Question: I am trying to make multiple ajax requests and then display some content only after all ajax requests have been made. I know I should use jQuery promises but I'm not entirely sure how they work.
Here is my code:
'''
//make first ajax request
$.ajax({
url: 'http://api.com',
success: function(result) {
var promises = [];
//for each result
for(var i = 0; i < result.length; i++) {
//make another ajax request using
//some of the returned data and
//define it as a promise
var promise = $.ajax({
url: 'http://api.com&param='+result.paramVal,
success: function(result) {
return result;
}
});
//push promise into array
promises.push(promise);
}
//when each promise in the promises array is complete
$.when.apply($, promises).then(function() {
console.log(promises);
});
}
});
'''
This seems to be working, but to better organize this code, I want to put all of this code into an object and then abstract out the subsequent ajax call into it's own method. My code looks like this:
'''
var myObject = {
firstRequest: function() {
$.ajax({
url: 'http://api.com',
success: function(result) {
var promises = [];
for(var i = 0; i < result.length; i++) {
var promise = myObject.secondRequest(result.param);
promises.push(promise);
}
$.when.apply($, promises).then(function() {
myObject.displayContent(promises));
});
}
});
},
secondRequest: function(paramVal) {
$.ajax({
url: 'http://api.com&param='+result.paramVal,
success: function(result) {
return result;
}
});
},
displayContent: function(promises) {
console.log(promises);
}
};
'''
In this example, after running 'myObject.displayContent', each array item in promises is 'undefined'. I think it's because 'myObject.secondRequest' isn't actually a promise itself (the ajax request inside this function is the actual promise). How can I make this arrangement work?
## UPDATE
Adding 'return' to my ajax promise works but I am unable to access 'responseJSON' in the ajax objects that are returned.
'''
secondRequest: function(paramVal) {
return $.ajax({
url: 'http://api.com&param='+result.paramVal,
success: function(result) {
return result;
}
});
},
'''
Here is an image of one of the objects that is returned from my '$.when.then()' callback. I am able to access the 'readyState' property, but not the 'responseJSON' property.

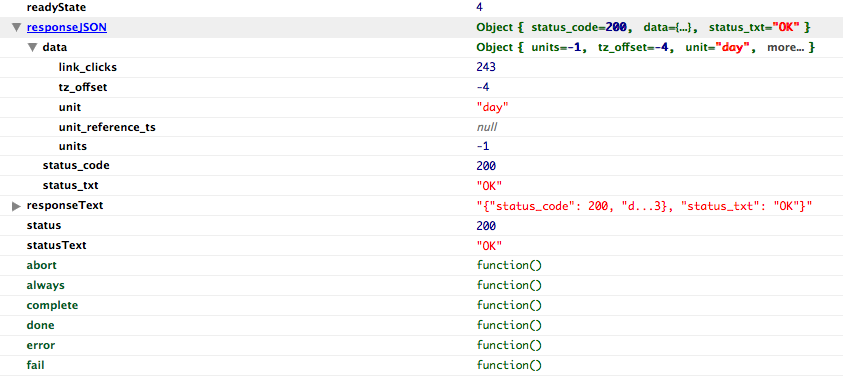
Answer: You have to pass a function to '.then', but you are executing 'myObject.displayContent'. It should be:
'''
$.when.apply($, promises).then(function() {
myObject.displayContent(promises)
});
'''
If you don't actually need access to the promises itself, pass the function directly:
'''
$.when.apply($, promises).then(myObject.displayContent);
// or with '$.proxy' if you need 'this' to refer to the object
$.when.apply($, promises).then($.proxy(myObject, 'displayContent'));
'''
You also have to the promise from your 'secondRequest' function:
'''
secondRequest: function(paramVal) {
return $.ajax(...);
}
'''
Otherwise 'promise' will be 'undefined' in
'''
var promise = myObject.secondRequest(result.param);
'''